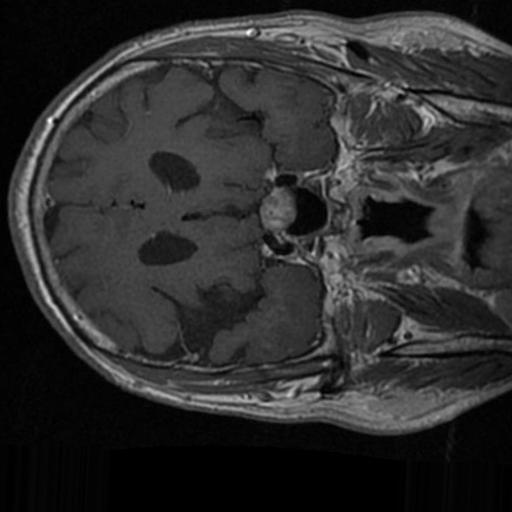
Label: brain_tumor